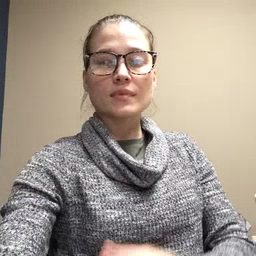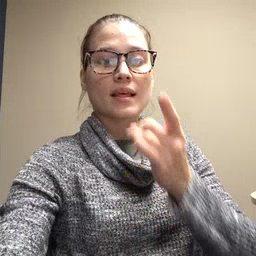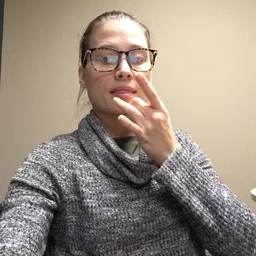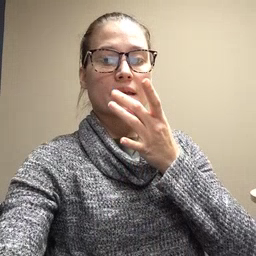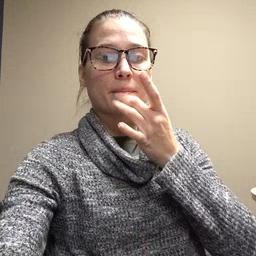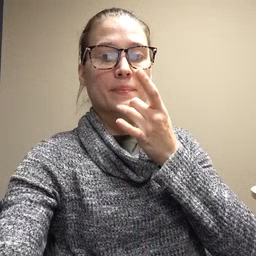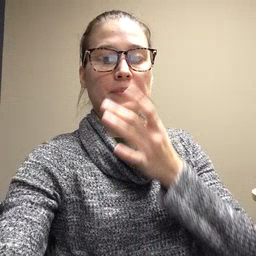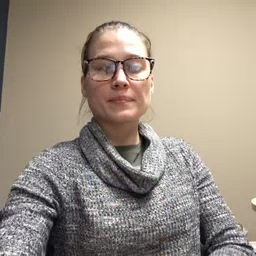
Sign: lamp